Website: ulta-beauty
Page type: billing-address
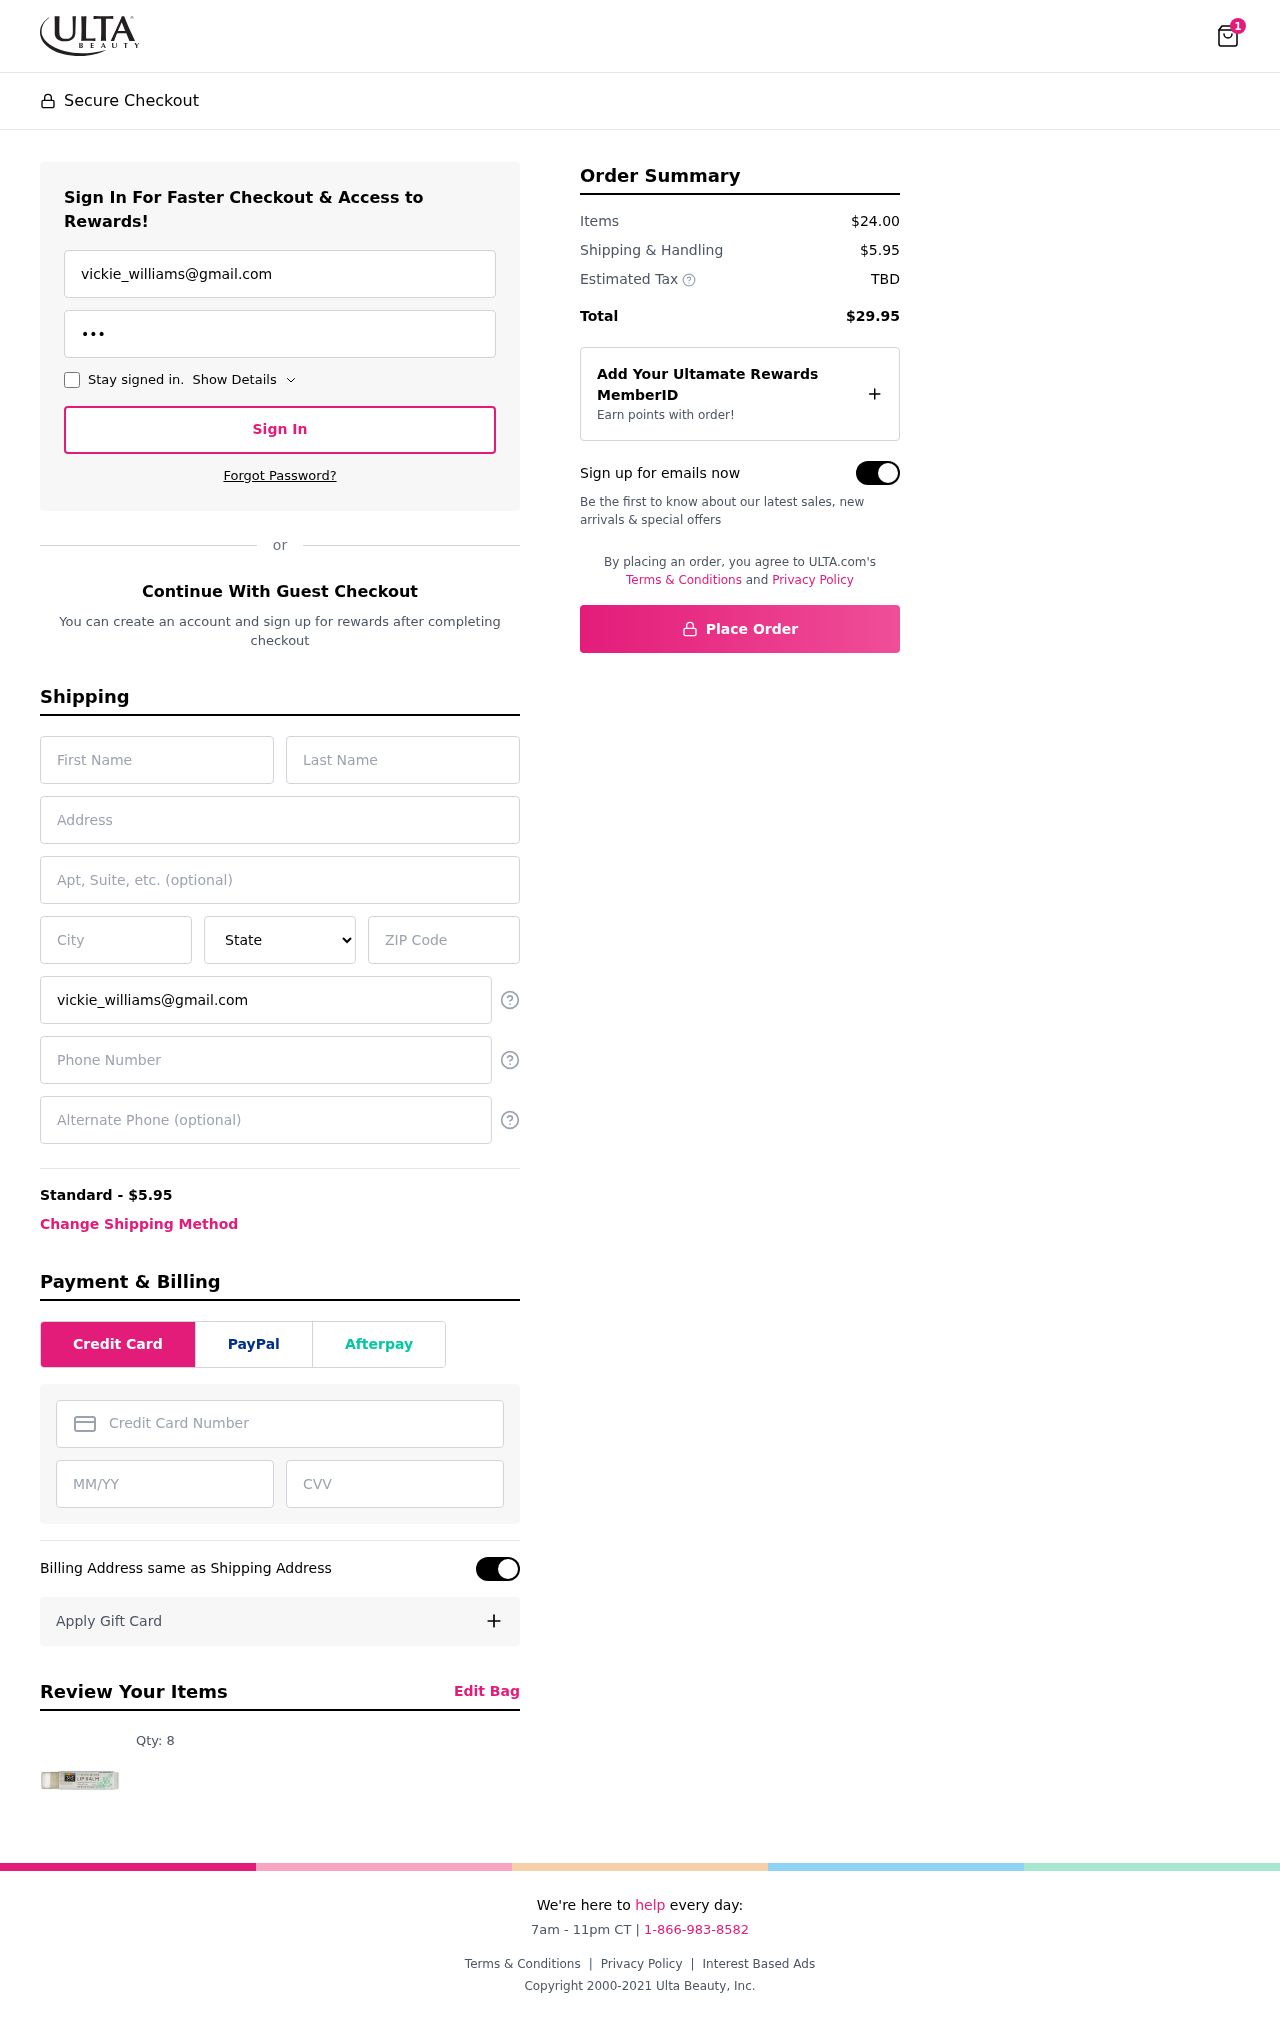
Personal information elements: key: PII_STATE
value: Ohio
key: PII_EMAIL
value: vickie_williams@gmail.com
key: PII_FIRSTNAME
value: Vickie
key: PII_LASTNAME
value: Williams
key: PII_STREET
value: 1787 Thomas River Suite 327
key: PII_STREET2
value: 718 Simmons Squares Suite 293
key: PII_CITY
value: West Kristy
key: PII_POSTCODE
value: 56076
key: PII_PHONE
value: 2135128398
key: PII_ALT_PHONE
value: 9766415784
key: PII_CARD_NUMBER
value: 2719 7152 1676 8334
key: PII_CARD_EXPIRY
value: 12/27
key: PII_CARD_CVV
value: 003
Product elements: key: PRODUCT1_QUANTITY
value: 8
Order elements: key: ORDER_NUM_ITEMS
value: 1
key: ORDER_SHIPPING_COST
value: $5.95
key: ORDER_SUBTOTAL
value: $24.00
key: ORDER_TOTAL
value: $29.95